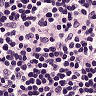
Metastatic tissue present: no